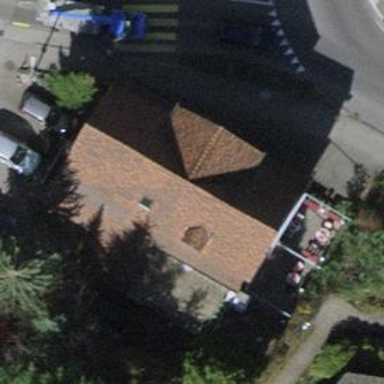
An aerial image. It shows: Restaurant.